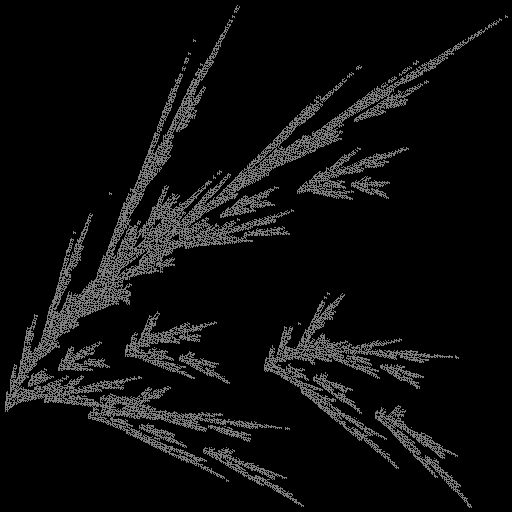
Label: filmyfern